Field crop: maize
Growth stage: 2
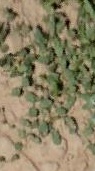
Species: convolvulus